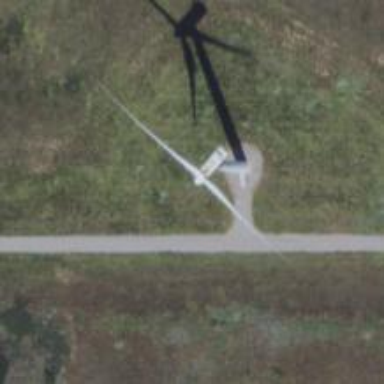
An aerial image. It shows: Wind generator of the horizontal axis type made by Vestas.